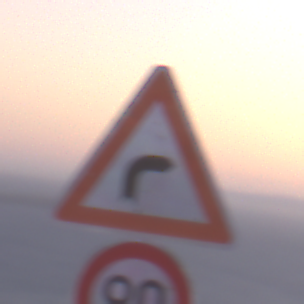
Verkehrszeichen: KurveRechts
Zusatzzeichen unten: Geschwindigkeit90
Umgebung: Outdoor, RoadRail
Tageszeit: Dawn
Wetter: Clear
Licht: Natural
Jahreszeit: NotSpecified
Kontrast: LowContrast